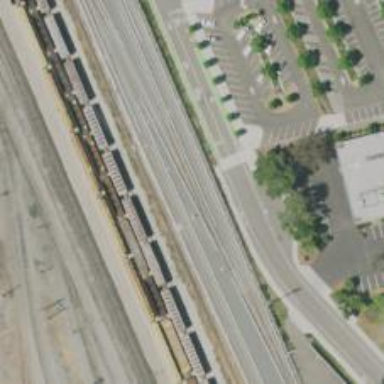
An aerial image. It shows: Electrified rail service spur.